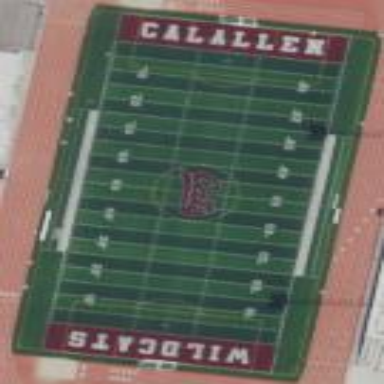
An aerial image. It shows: American football pitch with turf surface.